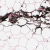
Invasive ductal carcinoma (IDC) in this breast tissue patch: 0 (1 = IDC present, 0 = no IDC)